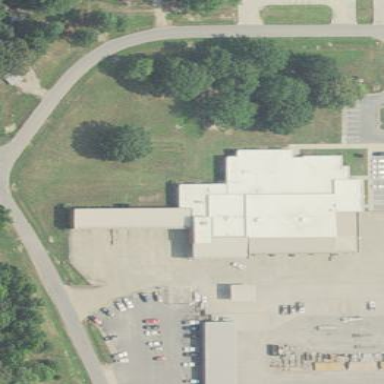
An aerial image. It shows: Building.